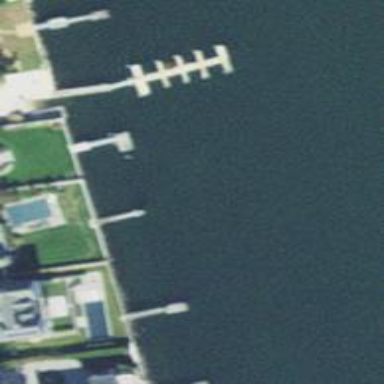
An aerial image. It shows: Man-made pier.